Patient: sex M, age 57
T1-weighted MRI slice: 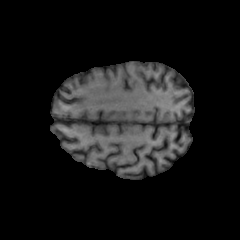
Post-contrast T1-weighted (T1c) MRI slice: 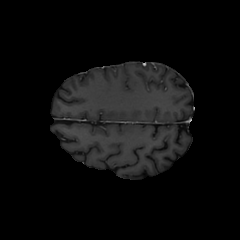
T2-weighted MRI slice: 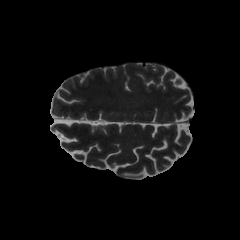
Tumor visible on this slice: no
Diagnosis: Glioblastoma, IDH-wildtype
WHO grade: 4